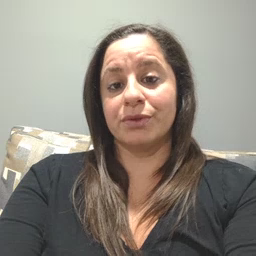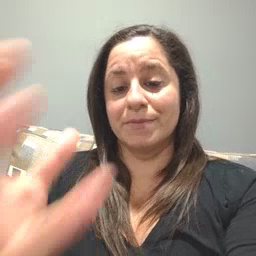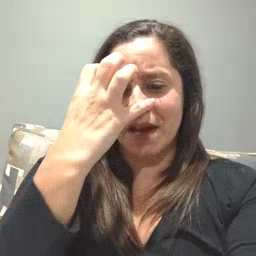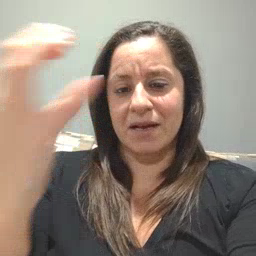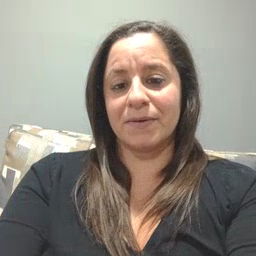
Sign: mad